Question: On my page <URL> I have a floating element that stays at one place when I scroll the page down.
How can I adjust css so it would show on the top of page? Right now it shows with extra space at the top ( see attached screenshot). In other words I need it to behave like a similar element on this page <URL> , it utilizes the same exact script and css.

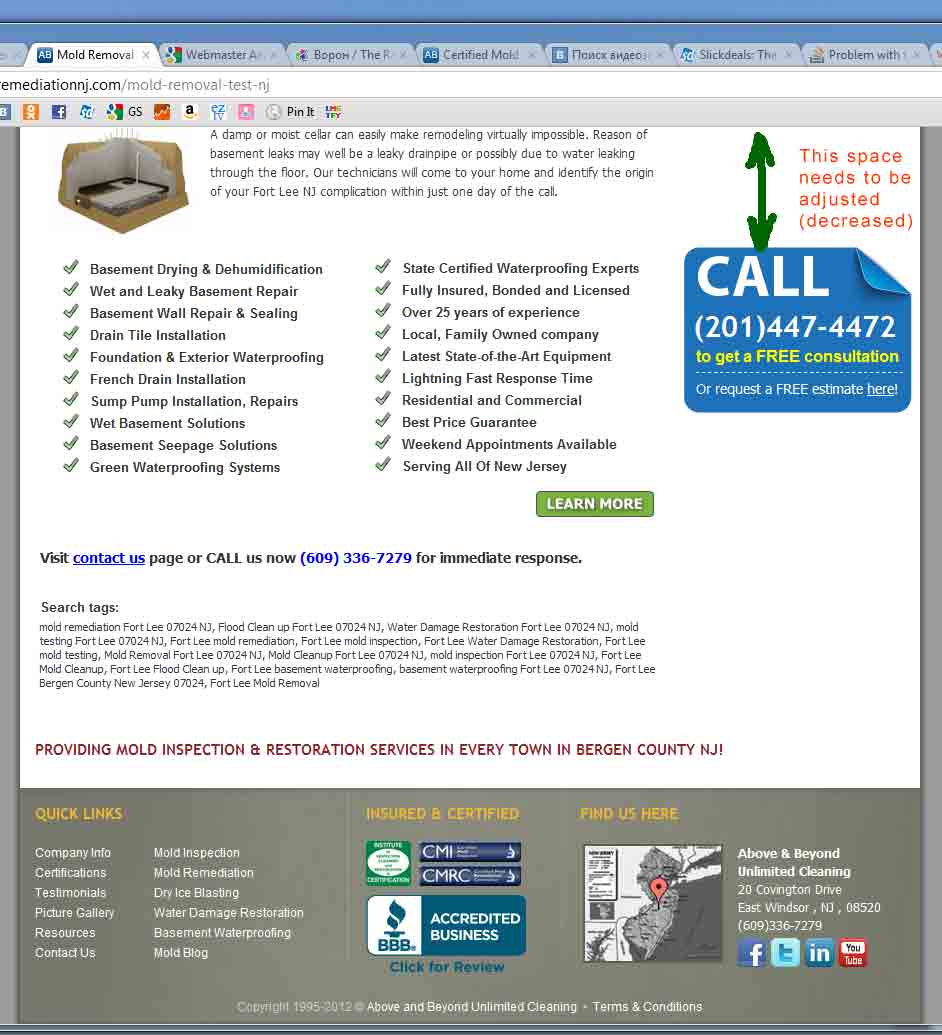
Answer: A couple of suggestions:
Have you tried changing the offset value in the plugin configuration? e.g.
'''
$( '#floater3' ).scrollFollow({
speed: 500,
offset: 0
});
'''
When I checked just now the offset is set to 165px.
I also notice that a 'br' is the first element in your scrolling object. That is going to add some additional padding above the blue 'call' box, which may not be desirable.